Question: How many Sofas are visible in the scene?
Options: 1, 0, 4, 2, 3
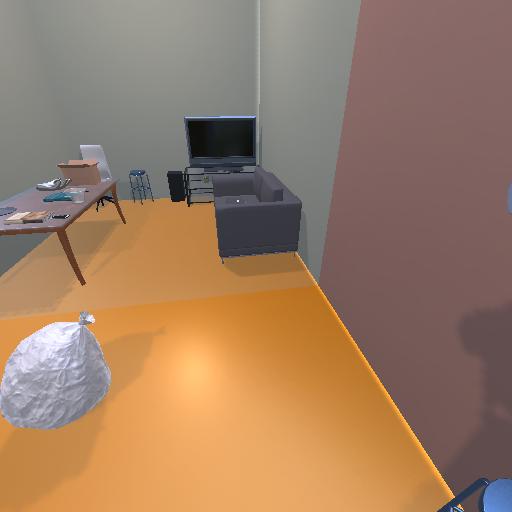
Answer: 1